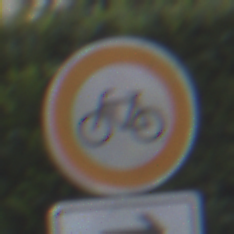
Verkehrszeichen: VerbotRadverkehr
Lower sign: RichtungsangabeDurchPfeile5
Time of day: SunriseSunset
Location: Outdoor (Urban)
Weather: Clear
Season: NotSpecified
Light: Natural